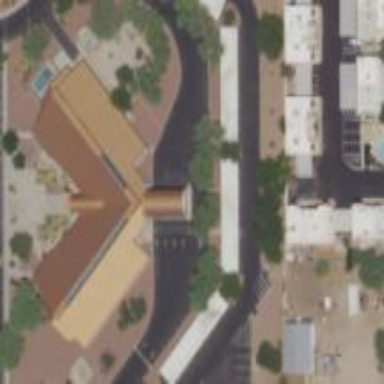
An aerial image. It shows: Bank building.